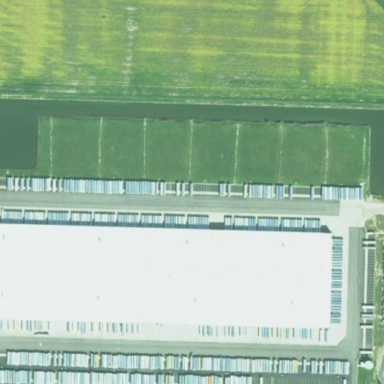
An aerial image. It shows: Industrial depot area.